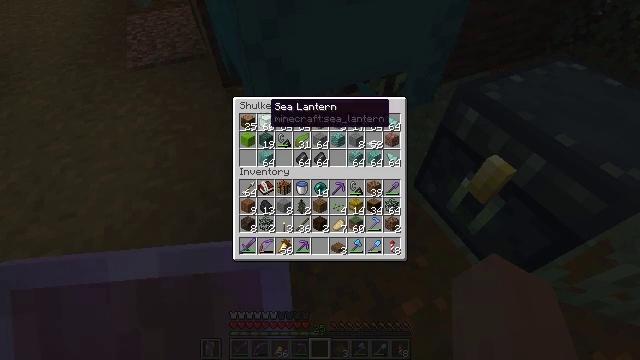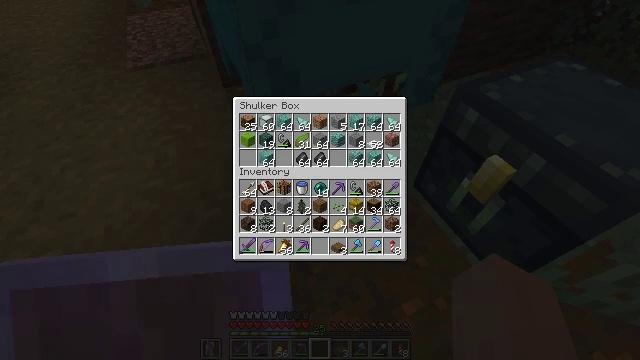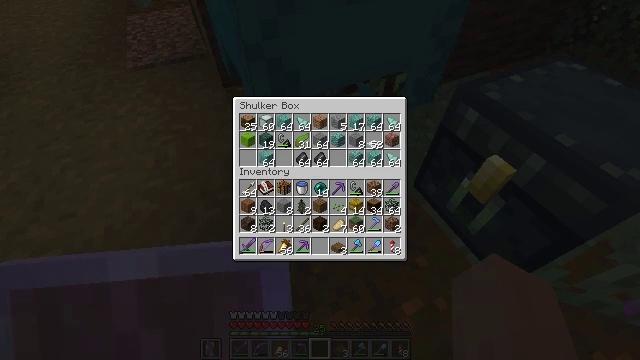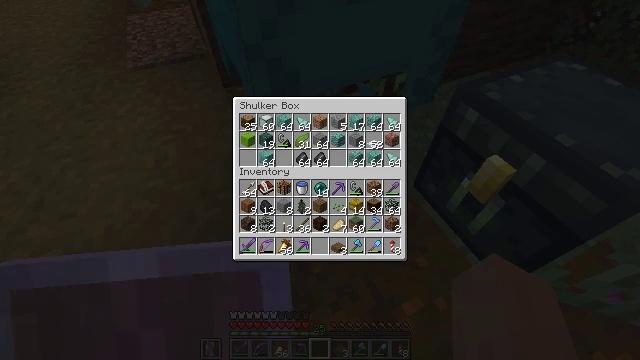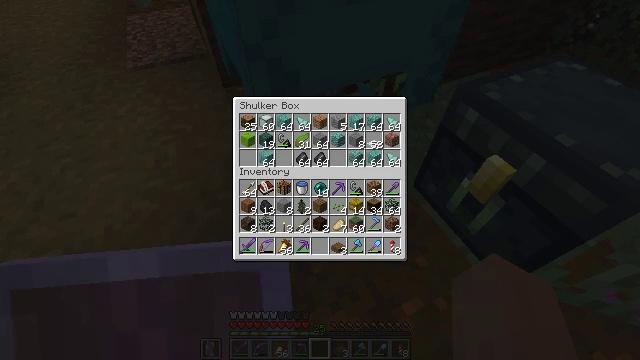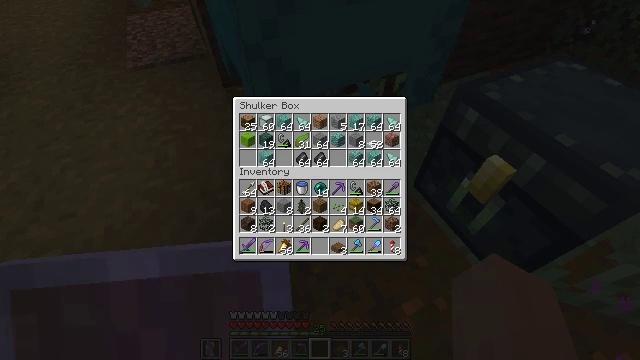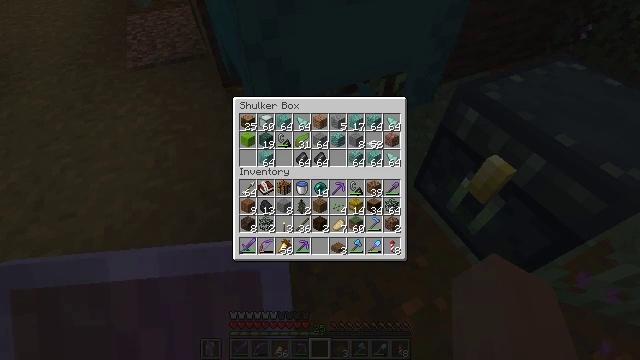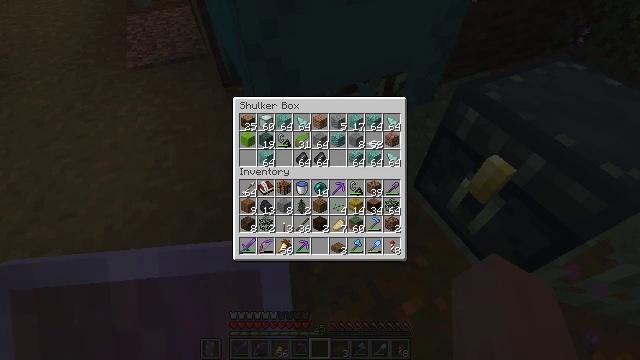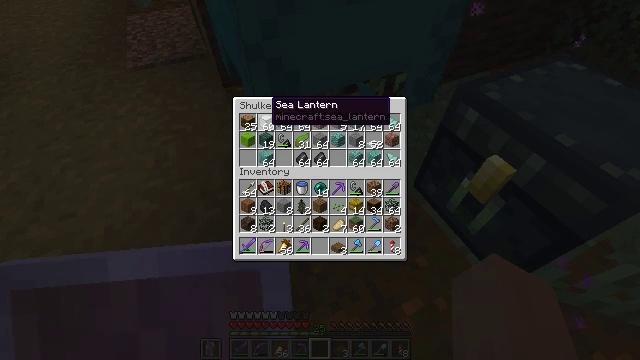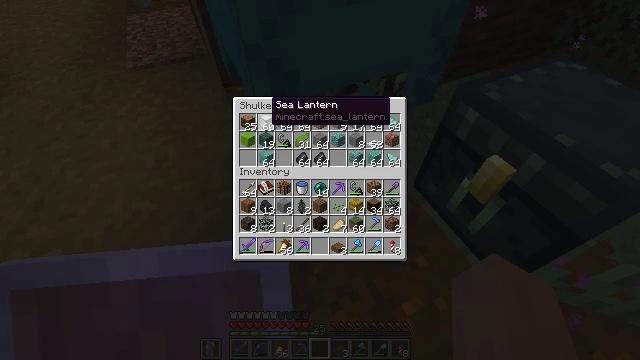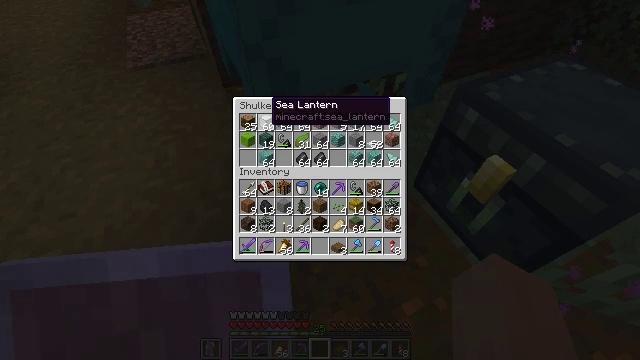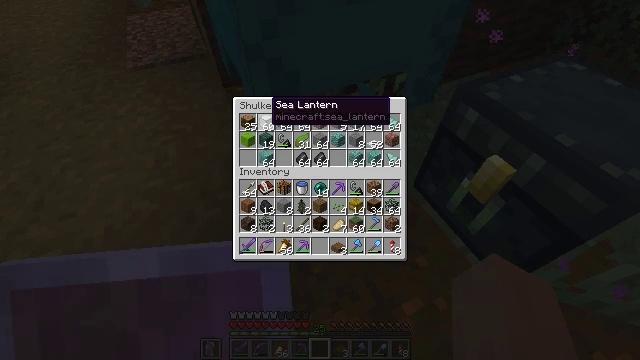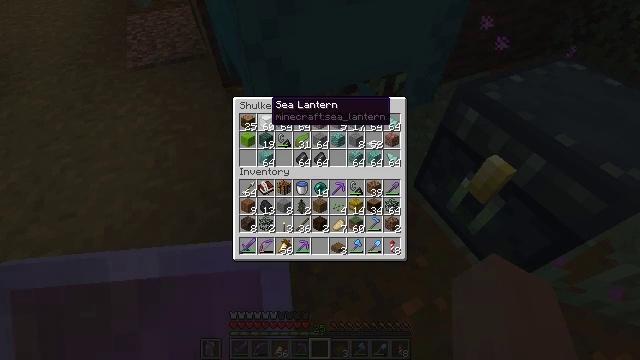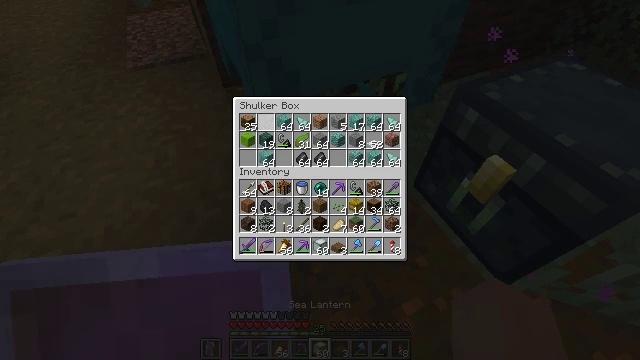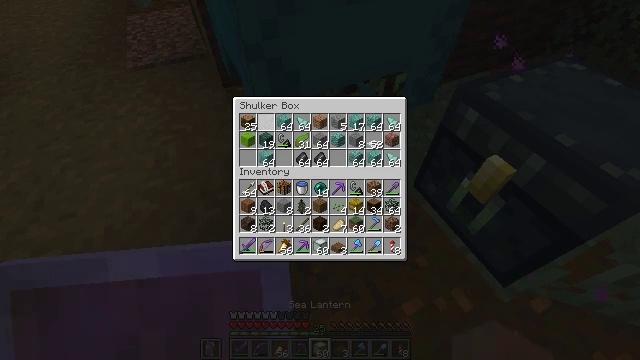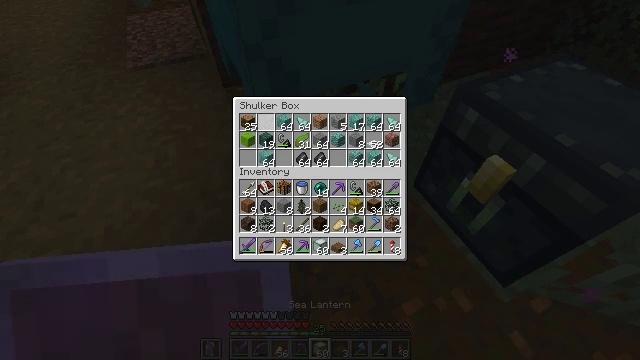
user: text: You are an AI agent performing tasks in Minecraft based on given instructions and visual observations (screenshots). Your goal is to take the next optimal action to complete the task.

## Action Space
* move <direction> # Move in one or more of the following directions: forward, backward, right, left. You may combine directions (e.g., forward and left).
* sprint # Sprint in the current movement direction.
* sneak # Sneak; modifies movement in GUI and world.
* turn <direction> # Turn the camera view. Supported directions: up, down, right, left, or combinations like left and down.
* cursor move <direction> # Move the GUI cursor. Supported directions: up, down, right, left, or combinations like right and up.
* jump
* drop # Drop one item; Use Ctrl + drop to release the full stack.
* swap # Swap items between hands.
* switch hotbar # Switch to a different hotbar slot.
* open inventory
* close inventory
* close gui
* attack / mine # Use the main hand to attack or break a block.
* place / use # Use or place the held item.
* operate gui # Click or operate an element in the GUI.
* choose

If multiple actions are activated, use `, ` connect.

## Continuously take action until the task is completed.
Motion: motion action
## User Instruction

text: Gather the podzol block.
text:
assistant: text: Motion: cursor move up
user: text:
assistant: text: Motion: sneak
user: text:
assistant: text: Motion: sneak
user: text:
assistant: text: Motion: sneak
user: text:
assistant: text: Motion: sneak
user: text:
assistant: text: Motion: sneak
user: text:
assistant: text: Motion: sneak
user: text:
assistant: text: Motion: sneak
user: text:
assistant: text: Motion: sneak
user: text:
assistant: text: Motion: sneak
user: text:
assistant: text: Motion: sneak
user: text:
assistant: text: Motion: sneak
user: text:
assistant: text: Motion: sneak, operate gui
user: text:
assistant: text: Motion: sneak, operate gui
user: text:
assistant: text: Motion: sneak
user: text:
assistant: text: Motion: sneak
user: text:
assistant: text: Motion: sneak
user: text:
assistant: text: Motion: no_op
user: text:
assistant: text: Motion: no_op
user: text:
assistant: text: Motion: no_op
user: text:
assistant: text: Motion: no_op
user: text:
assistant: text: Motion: no_op
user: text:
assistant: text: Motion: close gui
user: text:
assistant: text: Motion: no_op
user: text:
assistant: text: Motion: turn right and up
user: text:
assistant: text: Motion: turn right and up
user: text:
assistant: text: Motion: move forward and move right, turn right
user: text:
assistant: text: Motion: move forward and move right
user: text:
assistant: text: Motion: move forward and move right
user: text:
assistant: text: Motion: move forward and move right